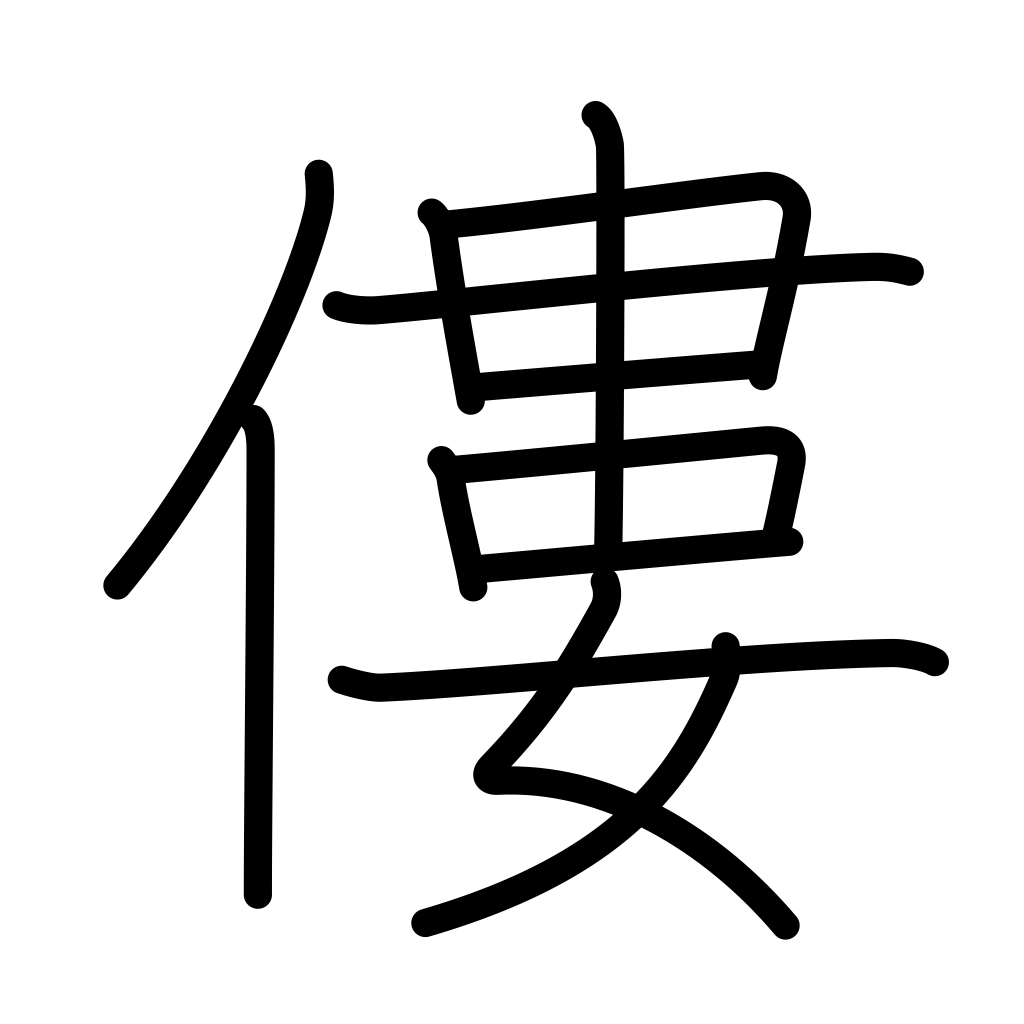
Meaning: bend over